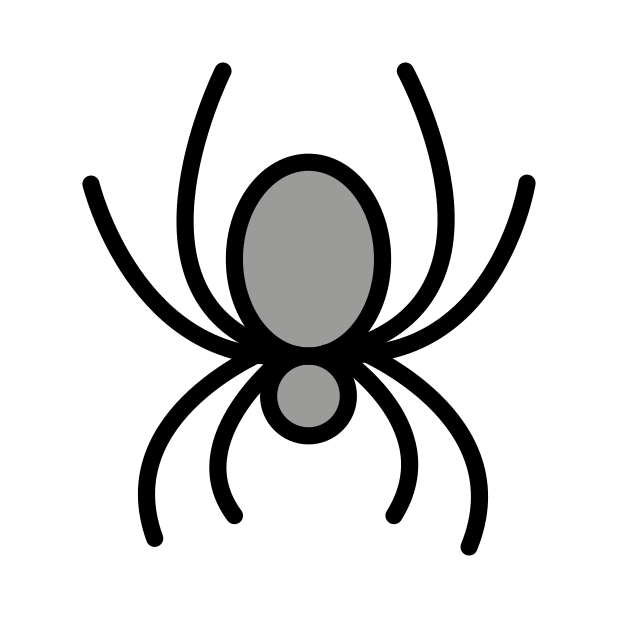
Emoji: 🕷
Name: spider
Unicode: 0x1f577